Question: Some websites, especially the ones that are fancy with HTML 5 and whatnot, will verify the browser that you are using, and give you a little warning message like: "Warning you are using an untested browser" if your web browser isn't in their little white-list.

Sadly these websites do not recognize IE controls as being Internet Explorer Browsers, so sometimes they show unnecessary warnings/errors
Is there any feasible way for me to make my webbrowser control show up as Internet Explorer 9 instead of whatever it actually shows up for, that way if the website has already tested Internet Explorer 9 for functionality, it will not show any errors.
Thank you!
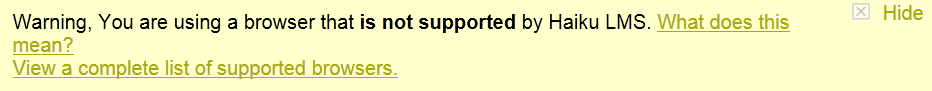
Answer: By default WebBrowser control is detected as IE7, to see this - try to navigate to "What is My User Agent":
'''
WebBrowser1.Navigate("http://www.whatsmyuseragent.com/")
'''
Easiest way to change this is to pass user agent of a different browser as the last parameter of "Navigate" method. Open <URL> in your normal IE9, copy the displayed string and use it as parameter e.g.:
'''
WebBrowser1.Navigate("http://www.whatsmyuseragent.com/", Nothing, Nothing, "User-Agent: Mozilla/5.0 (compatible; MSIE 9.0; Windows NT 6.1; WOW64; Trident/5.0)")
'''